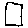
Label: square